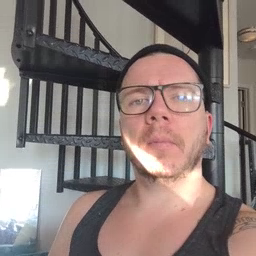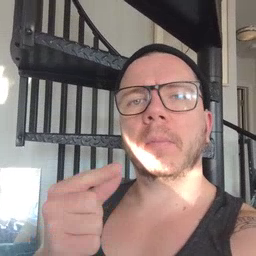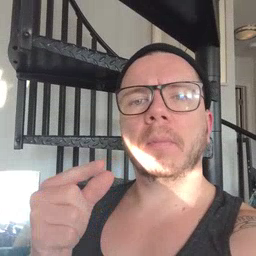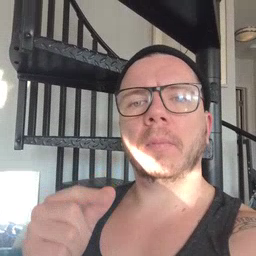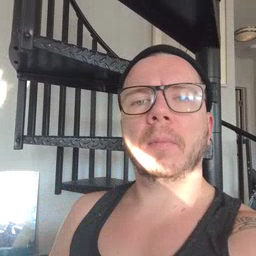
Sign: green